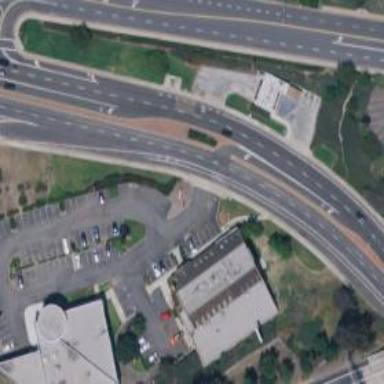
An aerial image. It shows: Secondary link road with asphalt surface.